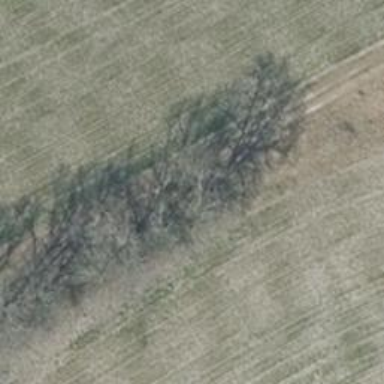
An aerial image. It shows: Row of deciduous broadleaved trees.